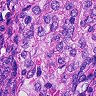
Metastatic tissue present: no